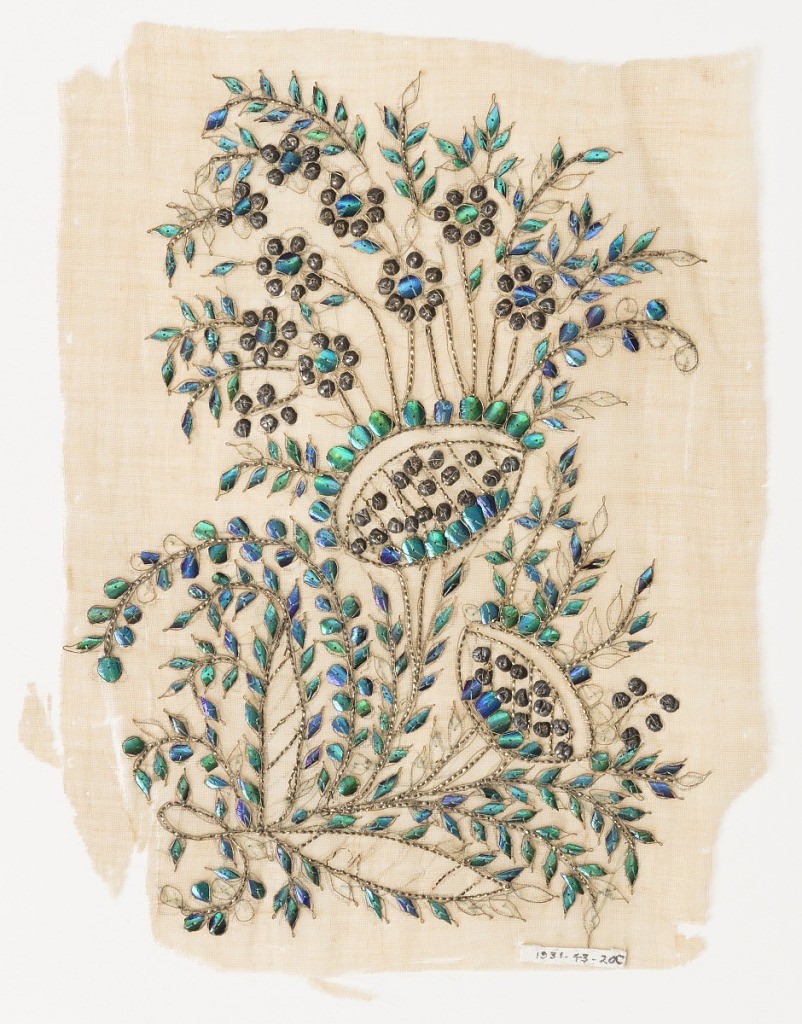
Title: Fragment
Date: mid- 19th century
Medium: cotton ground, beetle elytra, gold foil strips, gilt sequins, gold metal-wrapped silk thread Technique: plain weave embroidered with cut beetle wings and sequins
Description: Off-white cotton sheer ground with embroidered design of a stylized floral spray with two large blossoms and numerous small ones curving to the left.  The vines are executed in gold foil strips, the small flowers in gilt sequins, and the leaves in beetle elytra.